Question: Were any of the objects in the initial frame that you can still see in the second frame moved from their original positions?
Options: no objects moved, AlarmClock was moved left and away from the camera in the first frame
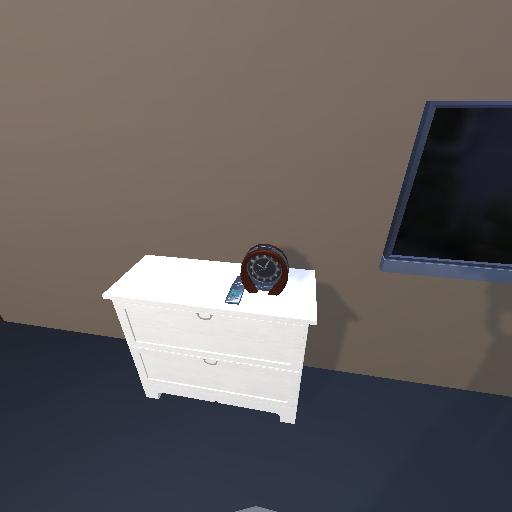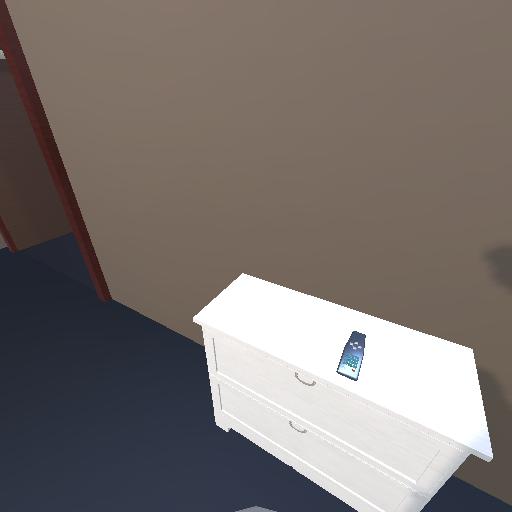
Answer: no objects moved